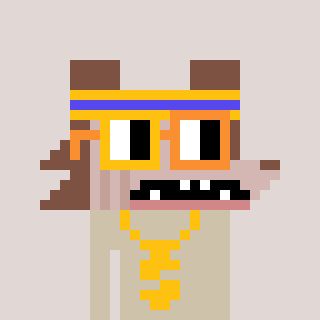
a pixel art character with square yellow and orange glasses, a werewolf-shaped head and a bege-colored body on a warm background